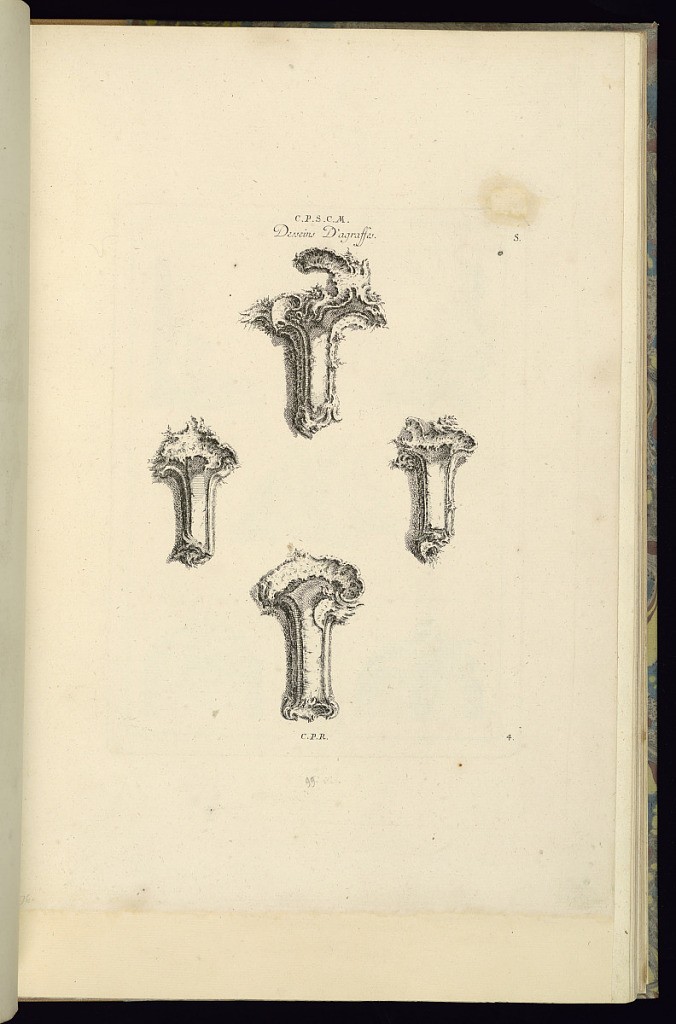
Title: Desseins D'Agraffes
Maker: François de Cuvilliés the Elder, Belgian, 1695 - 1768
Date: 1745
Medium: Etching and engraving on off-white laid paper
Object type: Print
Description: First state of designs for cane handles. See 1921-6-285-101.